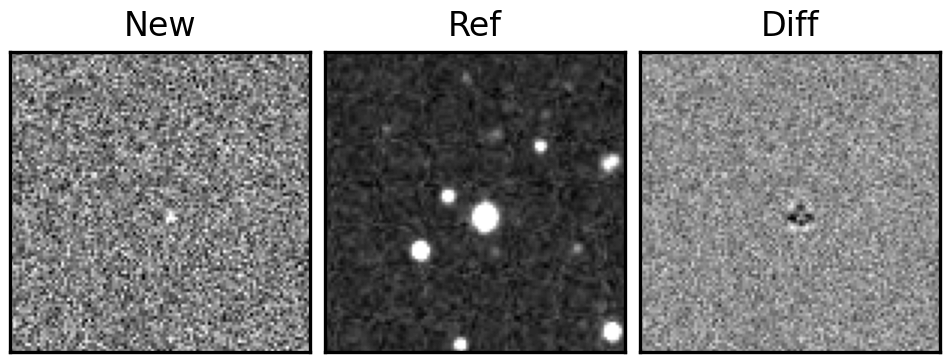
Label: bogus